Field crop: maize
Growth stage: 2
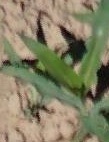
Species: maize